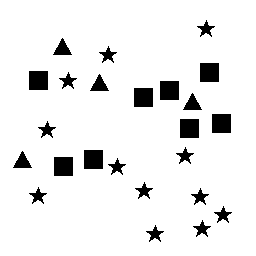
Squares: 8
Triangles: 4
Stars: 12
Total shapes: 24